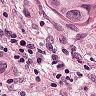
Metastatic tissue present: yes